Question: I am attaching an image to make my question clear.

I have defined the sections with respect to year, I want that rows of each year should be added to make one row for each year.
For example for Ano 2009 or year 2009, there will be one row, and all of Mes, S, N, O and Total will be the sum of all rows of 2009. Similarly for 2010 and vice versa, so total there will be 3 rows for three years having Ano, Mes, S, N, O and Total.
I can do it programmaticaly using php, but I want to do it using MySQL SQl query. Can anybody help with it?
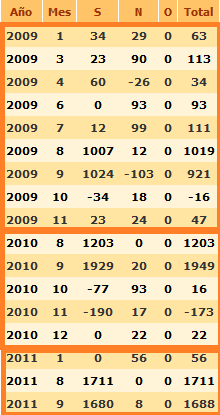
Answer: '''
select
Ano,
Sum(Mes),
Sum(S),
Sum(N),
Sum(O),
Sum(Total)
from
MyTable
Group By Ano
'''